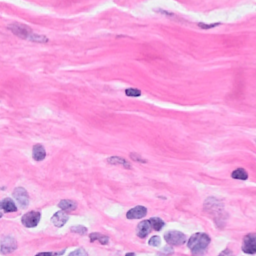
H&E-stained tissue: Breast